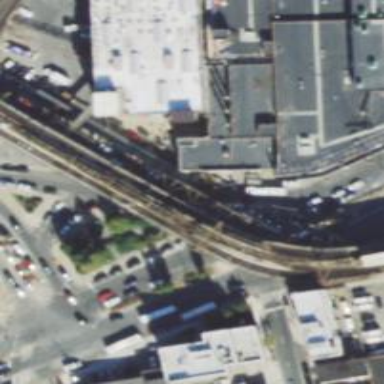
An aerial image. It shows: Bridge over electrified rail tracks leading to service yard.